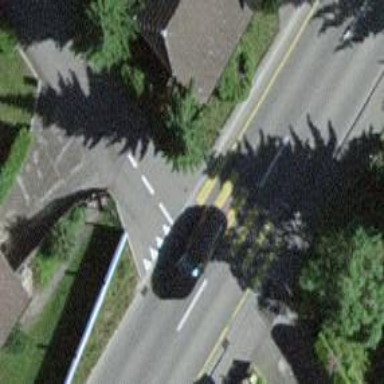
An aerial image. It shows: Zebra crossing on the road.